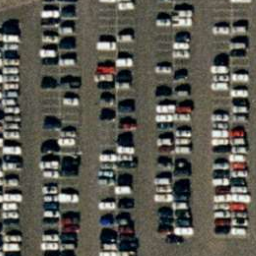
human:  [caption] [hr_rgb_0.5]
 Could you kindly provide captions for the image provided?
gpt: Lots of cars parked in lines in the parking lot .

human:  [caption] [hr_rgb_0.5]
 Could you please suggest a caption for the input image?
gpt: Lots of cars parked neatly in the parking lot .

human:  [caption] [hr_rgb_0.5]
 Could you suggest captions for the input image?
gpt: It is a parking lot with many cars densely arranged and some parking spots are free .

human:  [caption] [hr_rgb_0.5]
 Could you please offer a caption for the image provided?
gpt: Many cars densely arranged with some empty parking spaces in the parking lot .

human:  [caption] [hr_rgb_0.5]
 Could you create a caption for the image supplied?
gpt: Many cars densely arranged with some free parking spots in the parking lot .